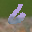
Label: 6